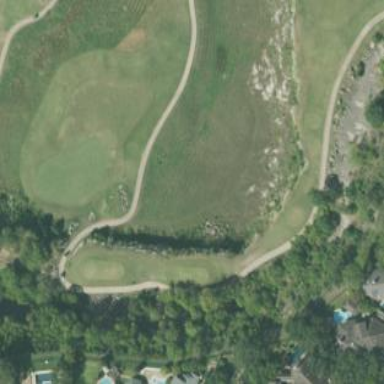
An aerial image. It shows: Rough area in golf course.